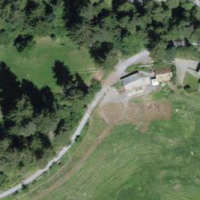
EUNIS habitat code: 43
Species observed at this site:
Poecile palustris
Sambucus racemosa
Garrulus glandarius
Petasites albus